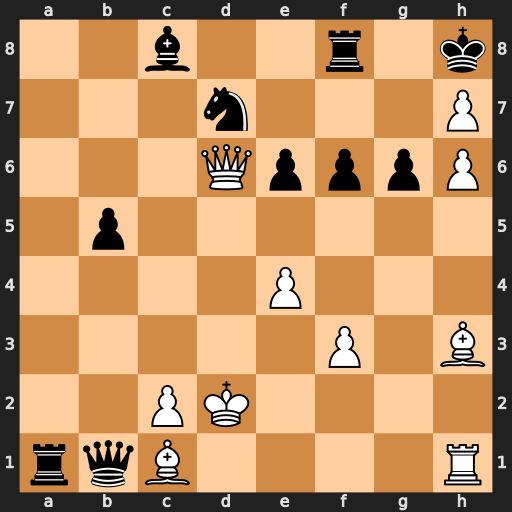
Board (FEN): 2b2r1k/3n3P/3QpppP/1p6/4P3/5P1B/2PK4/rqB4R
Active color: w
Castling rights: -
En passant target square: -
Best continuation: Qe7 Qb4+ Qxb4